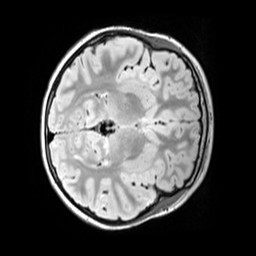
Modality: FLAIR
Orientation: axial
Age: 10
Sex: female
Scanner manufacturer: siemens
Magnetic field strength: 3 T
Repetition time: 5 s
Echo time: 0.388 s